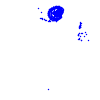
Particle: electron